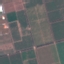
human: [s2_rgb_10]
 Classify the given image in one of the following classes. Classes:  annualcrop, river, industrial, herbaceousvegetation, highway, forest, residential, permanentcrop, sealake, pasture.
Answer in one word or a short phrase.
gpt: PermanentCrop